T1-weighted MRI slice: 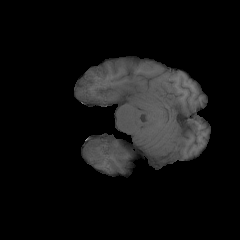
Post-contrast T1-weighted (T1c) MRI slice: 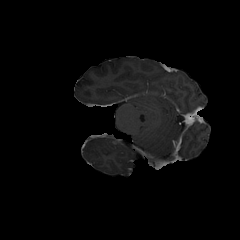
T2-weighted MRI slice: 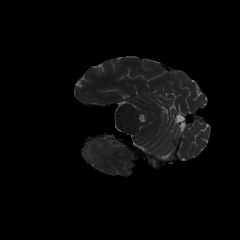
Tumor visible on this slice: yes